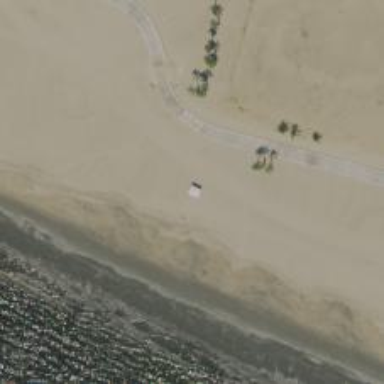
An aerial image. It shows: Lifeguard station.